Question: I have searched a lot and I'm not able to pinpoint where the issue is, it returns an empty DropDownList with the "Seleccione Rol" text, so I guess the problem is that the DDL isn't getting populated, I really appreciate any help.
'''
public ActionResult Usuario_rol()
{
using (proyectob_dbEntities db = new proyectob_dbEntities())
{
usuario_rol model = new usuario_rol();
model.rolesList = db.roles;
//roles model2 = new roles();
//model.roles.rolesl = db.roles;
}
return View(new usuario_rol());
}
'''
'''
<div class="form-group">
@Html.LabelFor(model => model.roles, htmlAttributes: new { @class = "control-label col-md-2" })
<div class="col-md-5">
@Html.DropDownListFor(model => model.id_rol, new SelectList(Model.rolesList, "id", "rol"),"Seleccione Rol")
</div>
</div>
'''
'''
public partial class usuario_rol
{
public string id { get; set; }
public string id_usuario { get; set; }
public string id_rol { get; set; }
public System.DateTime fecha_inicio_rel { get; set; }
public System.DateTime fecha_termino_rel { get; set; }
public virtual contactos contactos { get; set; }
public virtual roles roles { get; set; }
public virtual IEnumerable<roles> rolesList { get; set; }
public usuario_rol()
{
rolesList = new List<roles>();
}
'''

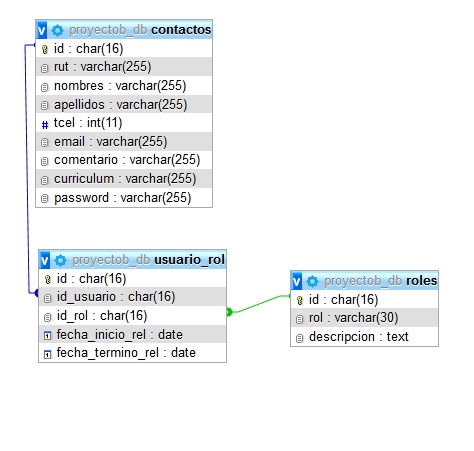
Answer: You are not sending model to view, you are passing new object, which is empty, to view.
Change 'return View(new usuario_rol());' with this 'return View(model);'